Question: I am trying to apply a Minecraft-like style to a 'div' element. The end result should look something like the "if not ok then return end" message:

The text shadow, font, and throbbing animation has already been done. However, when I try to apply the second animation, it overrides the throbbing animation (meaning it does not throb, but is rotated)
My CSS is as follows:
'''
#random-message {
/* font/text stuff */
animation:minecraft, minecraft-rotate 0.5s infinite;
-webkit-animation:minecraft 0.5s infinite; /* Safari and Chrome */
}
'''
The animation 'minecraft' applies a 'transform: scale' effect, and 'minecraft-rotate' applies a 'transform: rotate' effect.
What would be the best way to implement a rotation effect without overriding my throbbing effect?
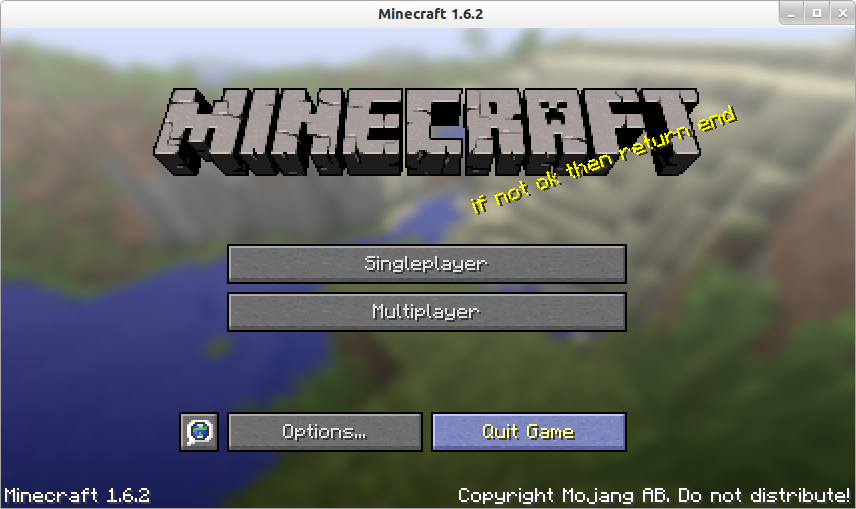
Answer: You don't want to have a rotation animation...you want to rotate the div. Simply add 'transform: rotate(340deg);' line to the css block.